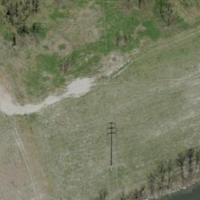
EUNIS habitat code: 24
Species observed at this site:
Lycaena phlaeas